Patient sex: F
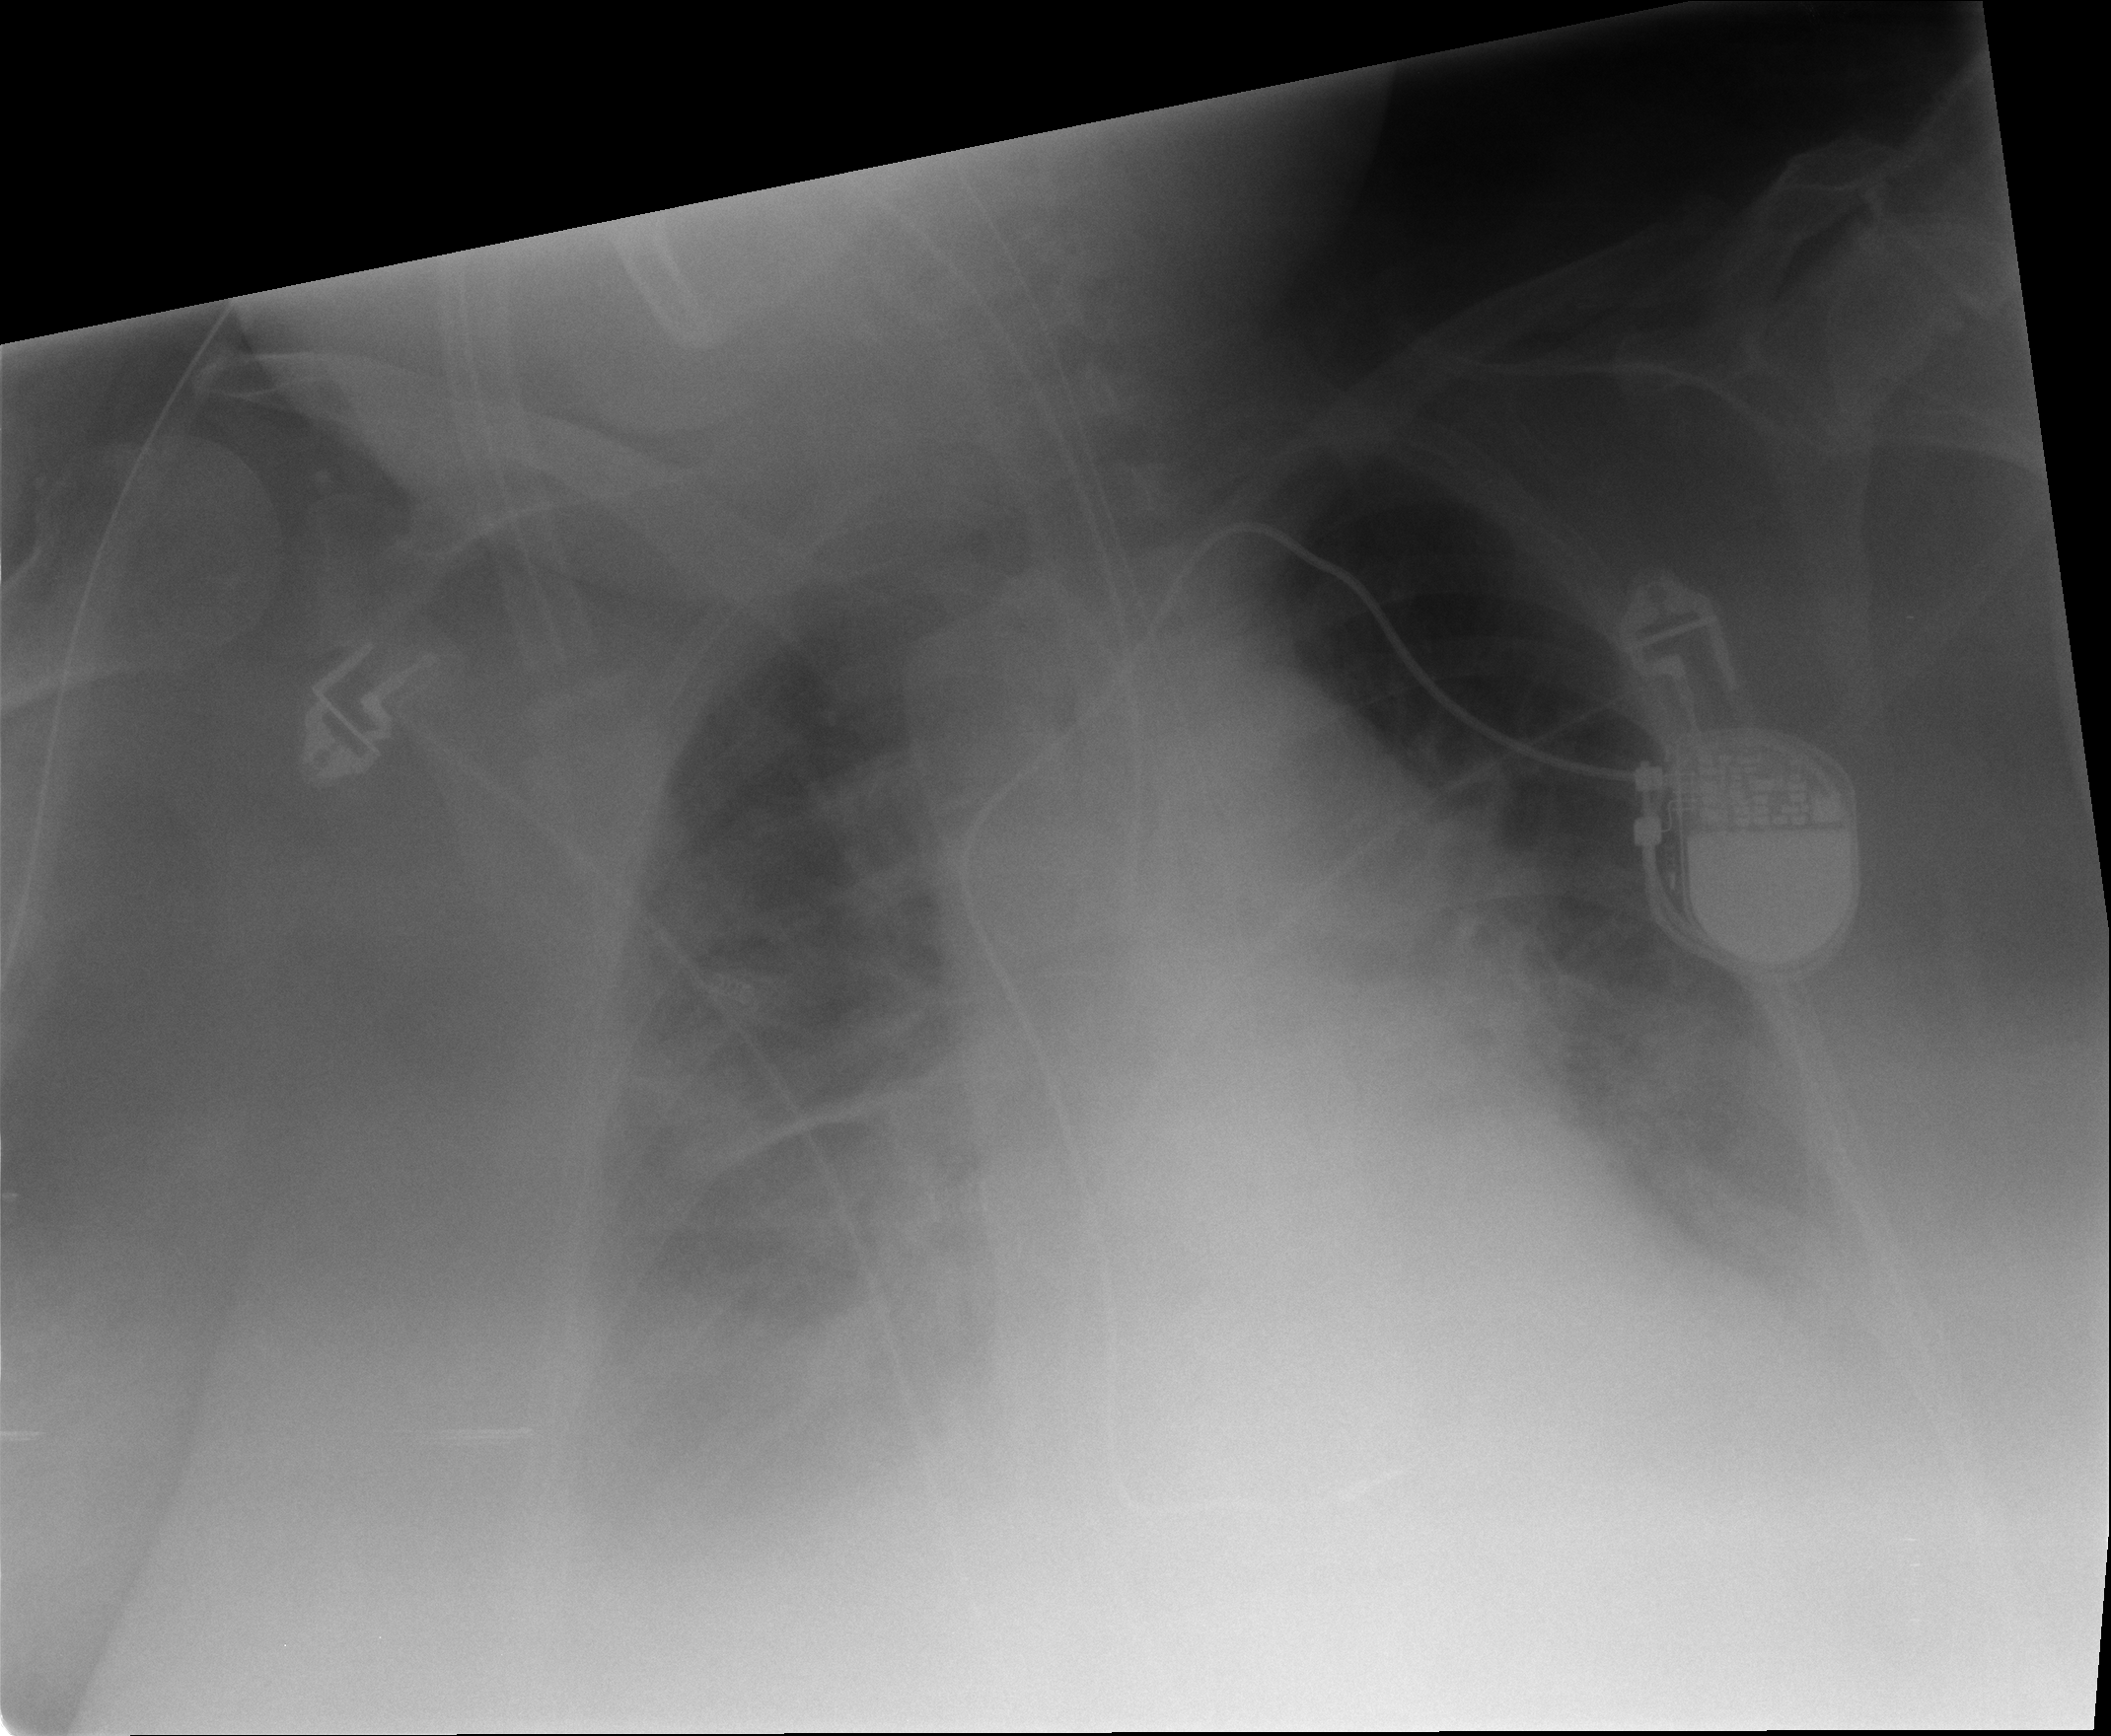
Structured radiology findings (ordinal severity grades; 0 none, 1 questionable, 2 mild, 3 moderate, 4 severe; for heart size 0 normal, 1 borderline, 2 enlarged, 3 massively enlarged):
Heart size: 2
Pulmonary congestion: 2
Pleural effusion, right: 3
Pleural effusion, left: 2
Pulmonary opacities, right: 2
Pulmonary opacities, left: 2
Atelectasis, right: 3
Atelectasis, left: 2